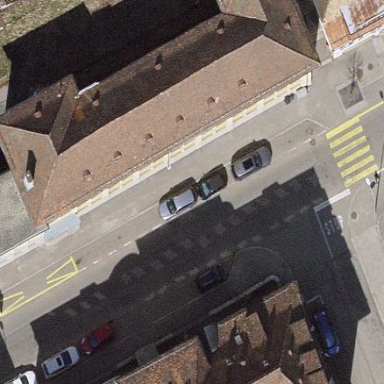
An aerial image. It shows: Street side parking spaces with parallel orientation.